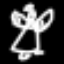
Label: angel